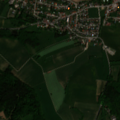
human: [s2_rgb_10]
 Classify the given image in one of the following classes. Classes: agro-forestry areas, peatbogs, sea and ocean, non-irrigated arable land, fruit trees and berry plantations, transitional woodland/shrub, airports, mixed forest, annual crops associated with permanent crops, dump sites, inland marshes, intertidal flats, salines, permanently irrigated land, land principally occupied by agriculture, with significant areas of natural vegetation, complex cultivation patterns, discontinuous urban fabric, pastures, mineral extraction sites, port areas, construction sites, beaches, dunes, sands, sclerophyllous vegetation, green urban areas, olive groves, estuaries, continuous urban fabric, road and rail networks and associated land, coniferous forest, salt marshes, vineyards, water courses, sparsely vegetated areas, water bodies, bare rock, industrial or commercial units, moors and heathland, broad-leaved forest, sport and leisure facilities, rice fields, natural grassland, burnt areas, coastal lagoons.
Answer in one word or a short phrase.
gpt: discontinuous urban fabric, non-irrigated arable land, land principally occupied by agriculture, with significant areas of natural vegetation, broad-leaved forest, mixed forest